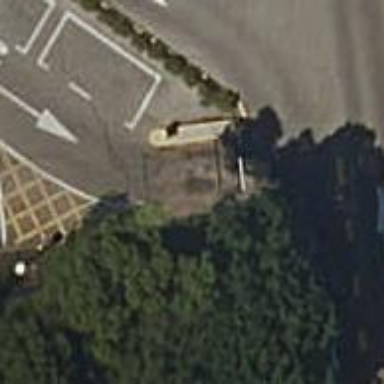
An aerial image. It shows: Lift gate barrier.